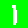
Digit: 1